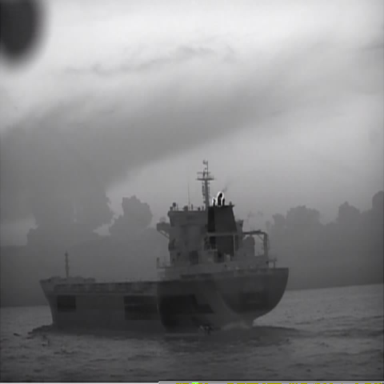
There is a liner in the infrared image.